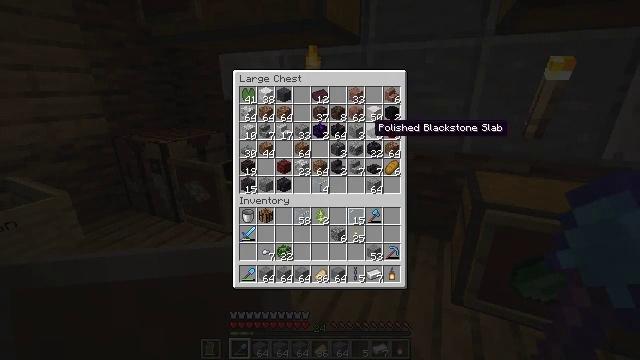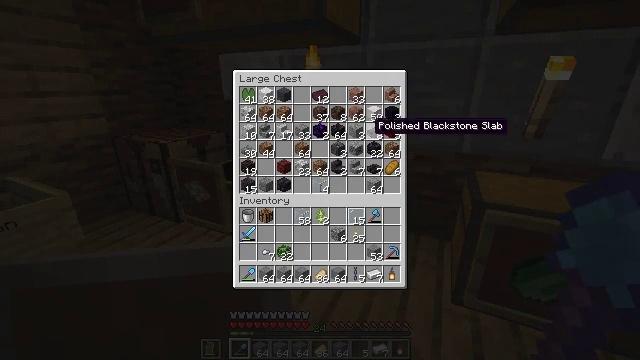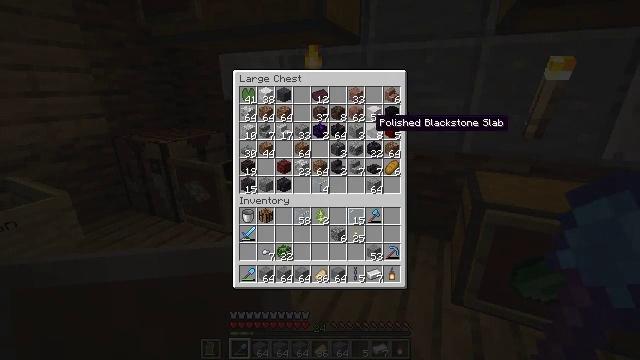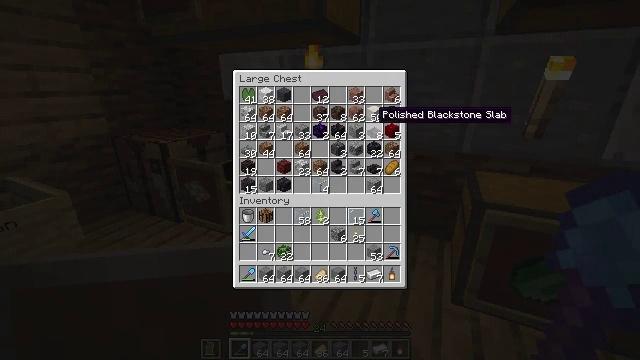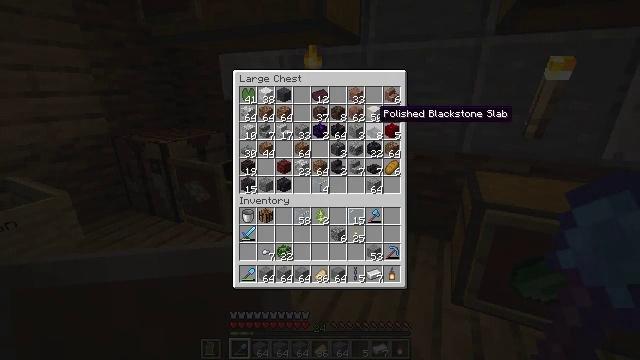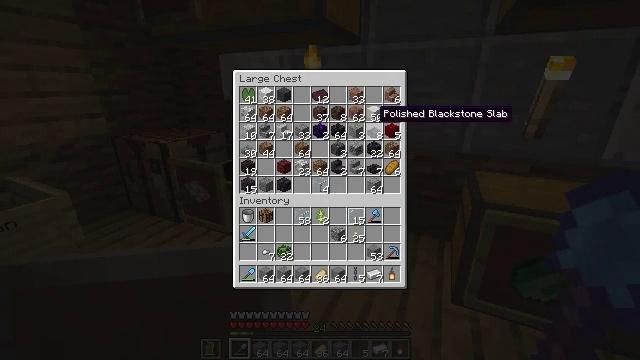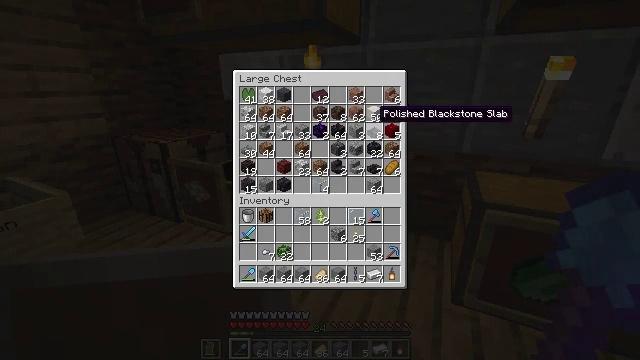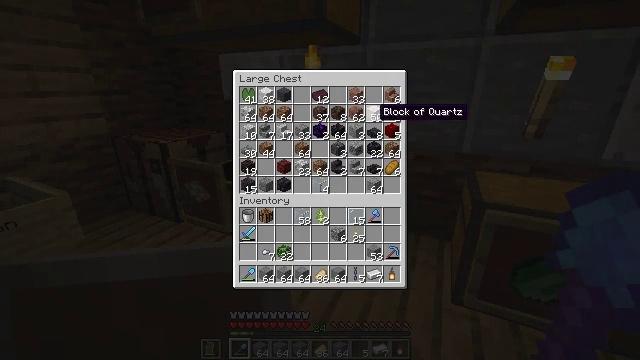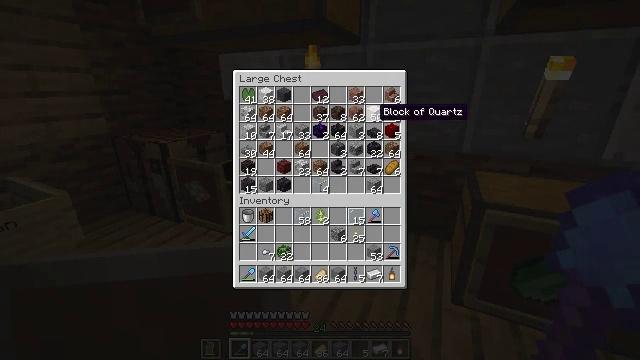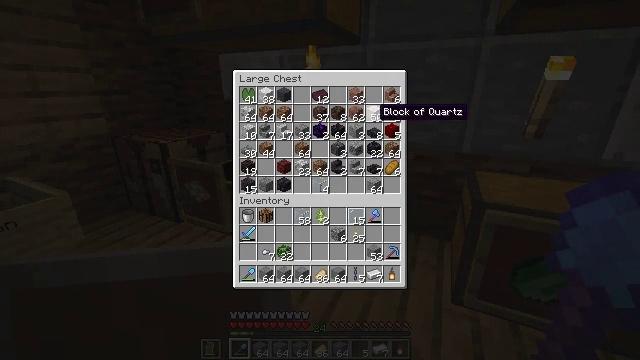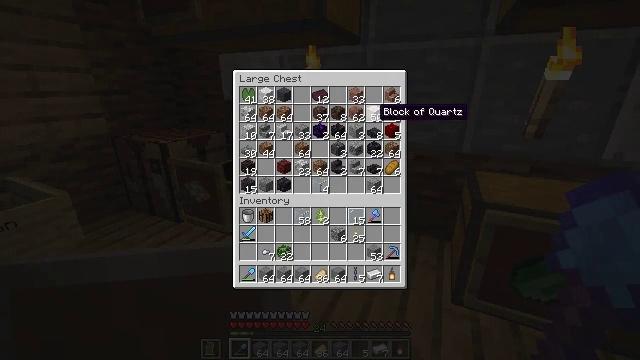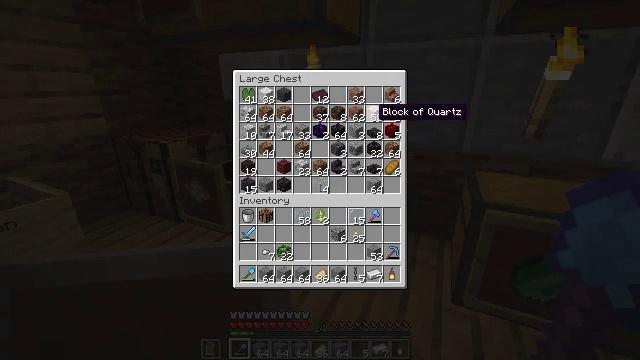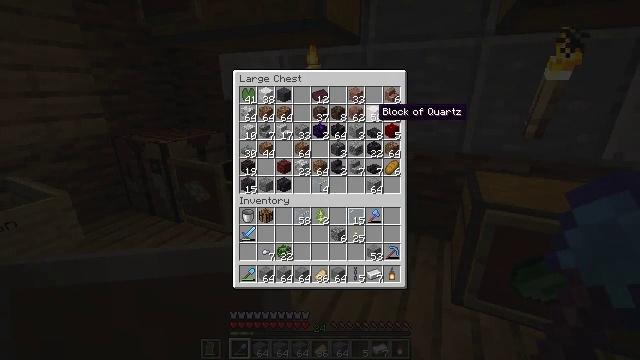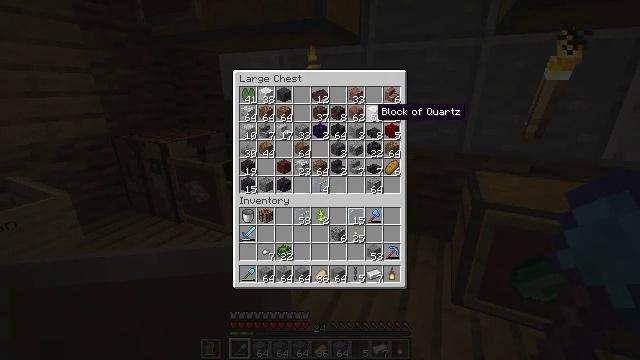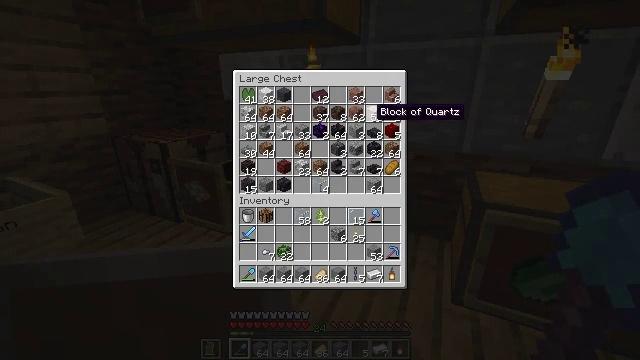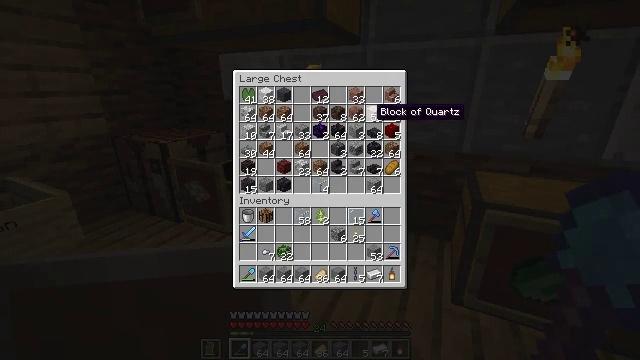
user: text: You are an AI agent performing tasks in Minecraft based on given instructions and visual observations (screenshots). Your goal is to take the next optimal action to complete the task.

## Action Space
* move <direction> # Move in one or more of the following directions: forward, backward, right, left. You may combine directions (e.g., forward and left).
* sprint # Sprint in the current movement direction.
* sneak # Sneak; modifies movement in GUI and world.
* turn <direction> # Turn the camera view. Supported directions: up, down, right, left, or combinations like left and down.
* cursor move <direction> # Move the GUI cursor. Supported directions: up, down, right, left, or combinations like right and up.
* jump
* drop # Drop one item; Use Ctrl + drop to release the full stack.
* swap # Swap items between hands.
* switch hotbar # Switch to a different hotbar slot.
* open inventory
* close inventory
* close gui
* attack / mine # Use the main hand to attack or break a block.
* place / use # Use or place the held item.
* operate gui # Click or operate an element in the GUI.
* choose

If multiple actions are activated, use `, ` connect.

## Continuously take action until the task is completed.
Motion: motion action
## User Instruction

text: Open the crafting table to craft a polished diorite slab.
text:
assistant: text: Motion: no_op
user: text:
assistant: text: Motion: no_op
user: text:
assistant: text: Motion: cursor move up
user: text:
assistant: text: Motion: no_op
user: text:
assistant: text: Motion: no_op
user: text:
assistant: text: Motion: no_op
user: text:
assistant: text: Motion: no_op
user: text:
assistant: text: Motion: no_op
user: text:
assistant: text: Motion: no_op
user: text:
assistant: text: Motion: no_op
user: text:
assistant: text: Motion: no_op
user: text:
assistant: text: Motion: no_op
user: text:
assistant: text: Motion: no_op
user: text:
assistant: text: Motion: no_op
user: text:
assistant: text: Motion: no_op
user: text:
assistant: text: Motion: no_op
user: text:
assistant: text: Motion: no_op
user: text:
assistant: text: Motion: no_op
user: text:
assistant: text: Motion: no_op
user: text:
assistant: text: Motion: no_op
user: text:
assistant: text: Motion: cursor move left and down
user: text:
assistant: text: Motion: cursor move left and down
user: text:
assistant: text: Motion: cursor move left
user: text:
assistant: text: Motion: no_op
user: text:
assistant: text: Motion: cursor move down
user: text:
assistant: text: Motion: no_op
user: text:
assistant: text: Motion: no_op
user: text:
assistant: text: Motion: no_op
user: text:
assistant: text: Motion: no_op
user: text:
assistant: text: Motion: no_op